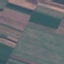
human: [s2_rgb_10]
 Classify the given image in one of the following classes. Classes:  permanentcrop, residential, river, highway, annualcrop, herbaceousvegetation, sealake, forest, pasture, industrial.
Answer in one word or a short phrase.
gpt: AnnualCrop